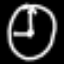
Label: clock